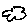
Label: cloud